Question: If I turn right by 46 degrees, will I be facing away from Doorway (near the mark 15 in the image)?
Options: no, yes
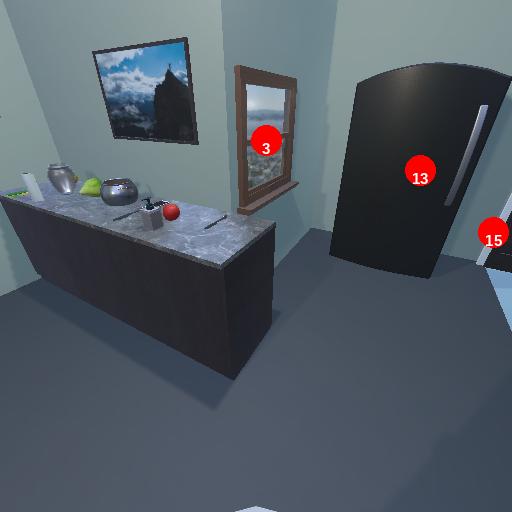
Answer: no